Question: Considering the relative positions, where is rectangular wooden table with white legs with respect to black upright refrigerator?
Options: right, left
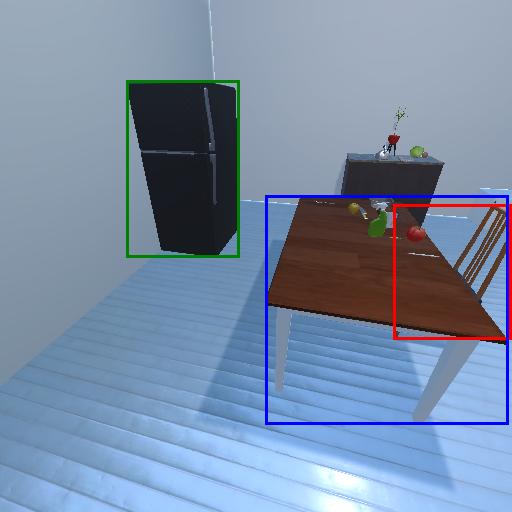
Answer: right